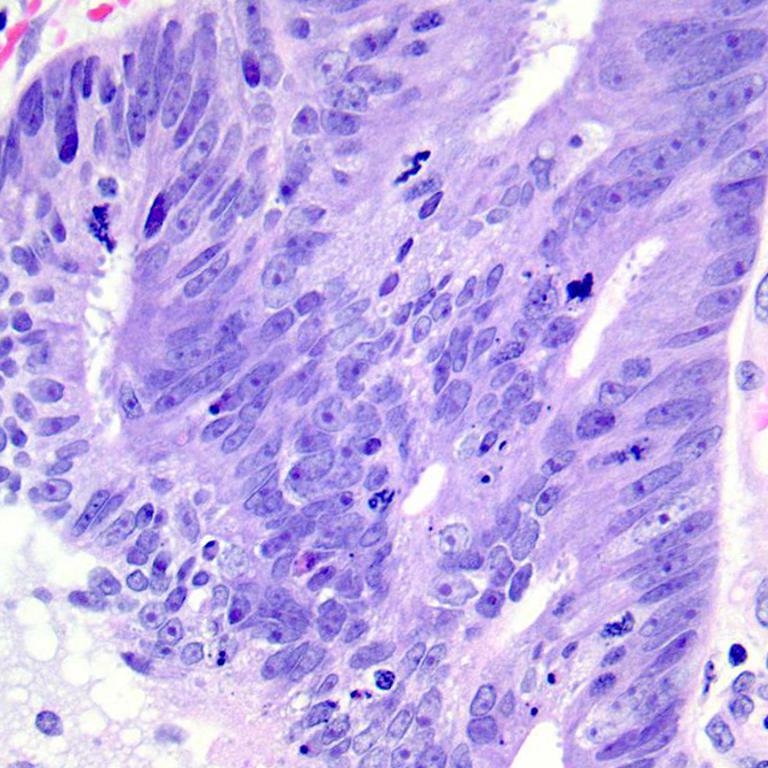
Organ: colon
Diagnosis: adenocarcinomas